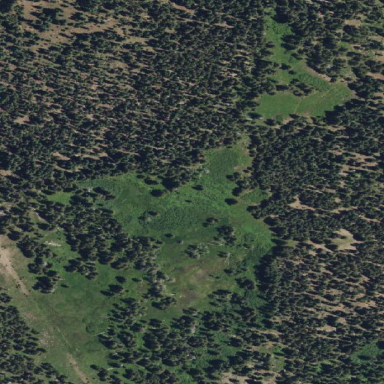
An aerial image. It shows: Wet meadow with wood vegetation.